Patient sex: M
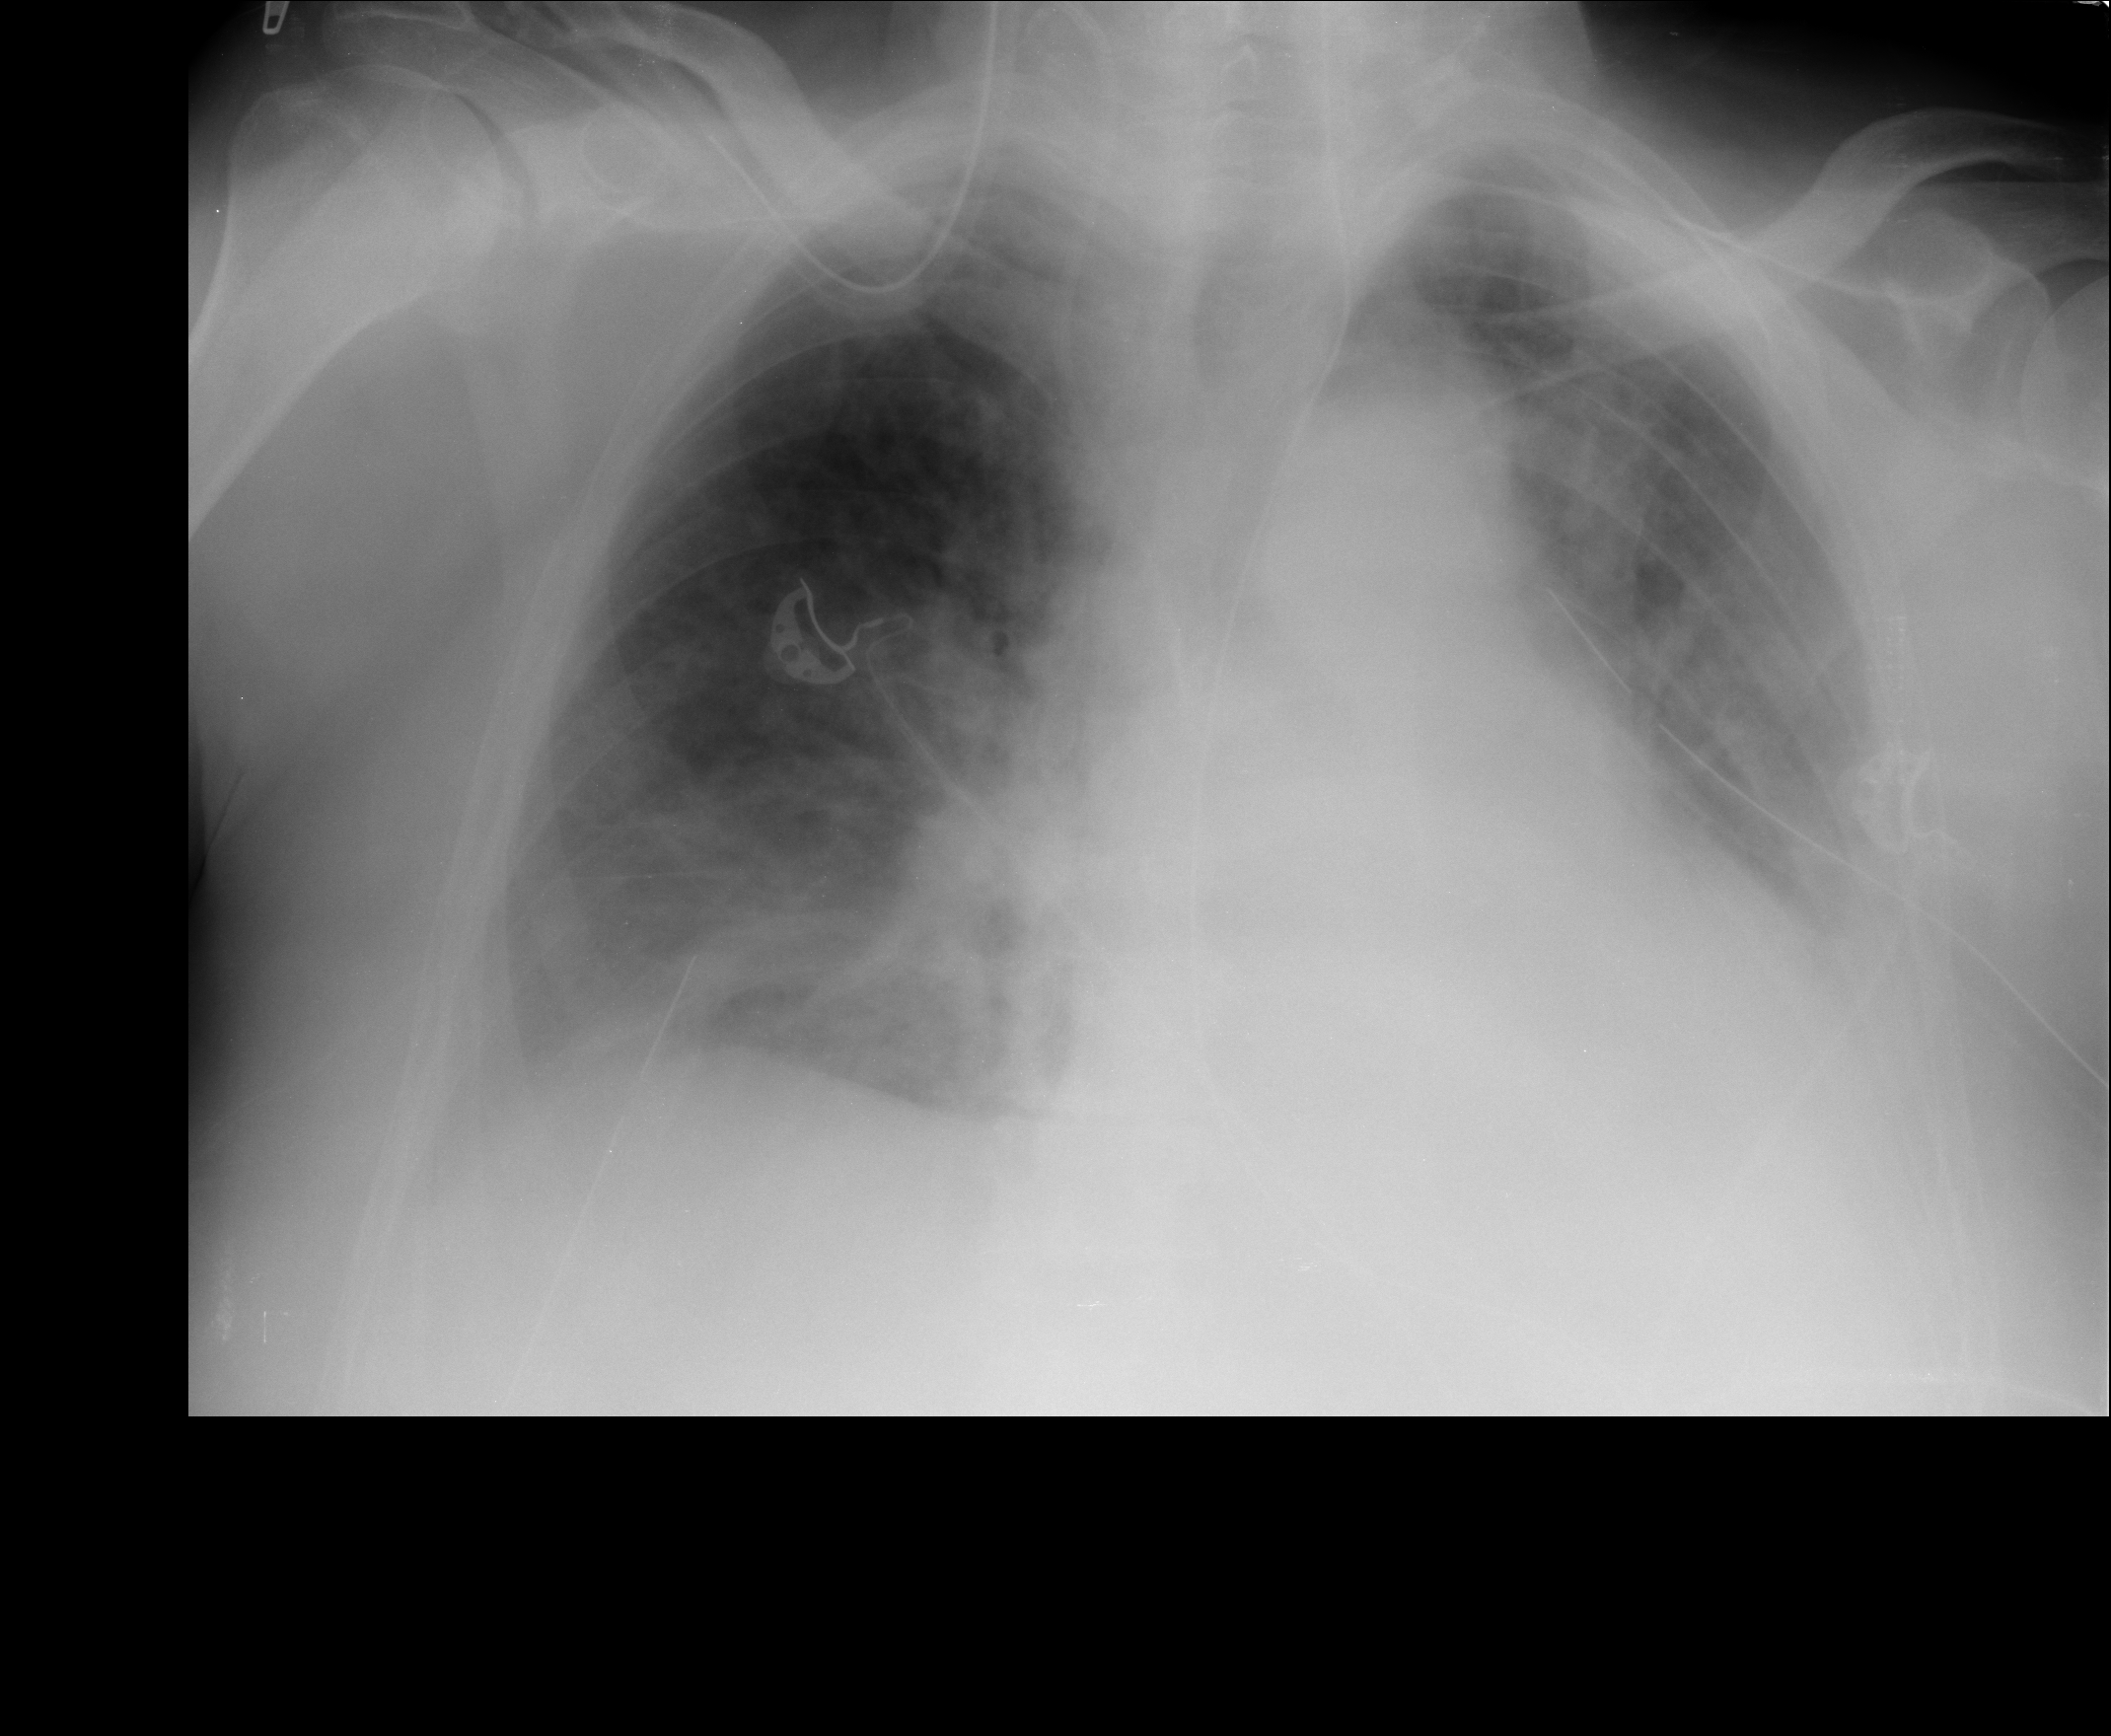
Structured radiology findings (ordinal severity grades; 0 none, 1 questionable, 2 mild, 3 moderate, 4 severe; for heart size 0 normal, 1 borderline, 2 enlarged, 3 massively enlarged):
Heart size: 2
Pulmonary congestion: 2
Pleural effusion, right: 2
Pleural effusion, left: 3
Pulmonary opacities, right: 2
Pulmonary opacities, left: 2
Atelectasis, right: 2
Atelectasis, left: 2